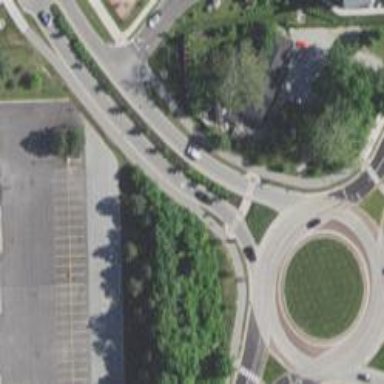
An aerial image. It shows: Asphalt footway with marked crossing and pedestrian island.